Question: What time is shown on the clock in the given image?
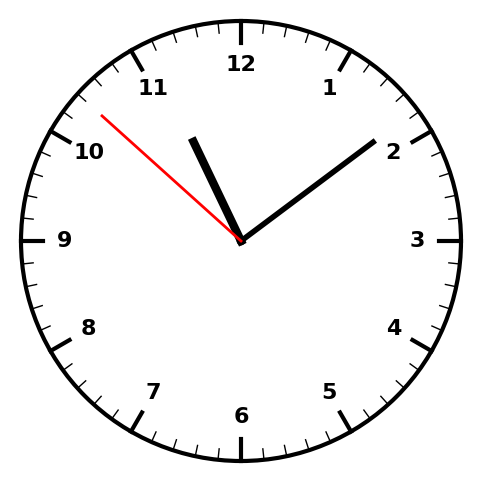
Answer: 11:08:52